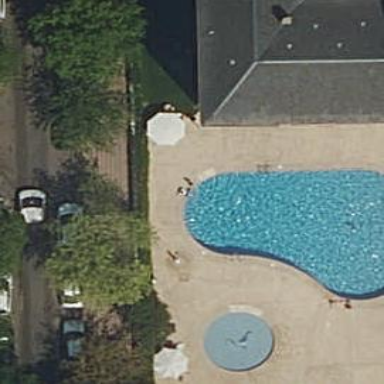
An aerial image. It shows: Swimming pool located in leisure land.